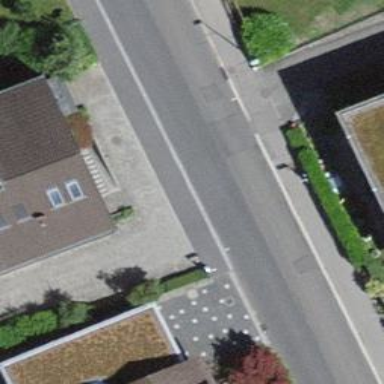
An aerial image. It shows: Bus stop with platform for public transport.